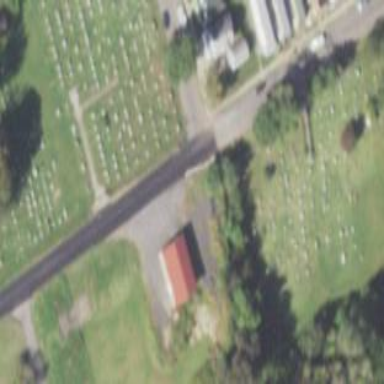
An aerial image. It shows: Cemetery.